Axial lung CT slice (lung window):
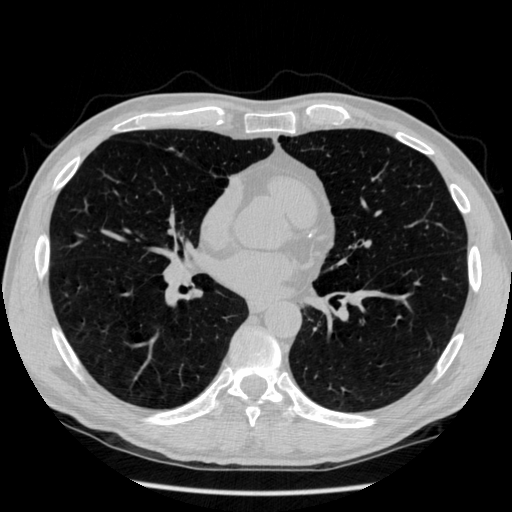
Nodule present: no